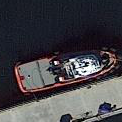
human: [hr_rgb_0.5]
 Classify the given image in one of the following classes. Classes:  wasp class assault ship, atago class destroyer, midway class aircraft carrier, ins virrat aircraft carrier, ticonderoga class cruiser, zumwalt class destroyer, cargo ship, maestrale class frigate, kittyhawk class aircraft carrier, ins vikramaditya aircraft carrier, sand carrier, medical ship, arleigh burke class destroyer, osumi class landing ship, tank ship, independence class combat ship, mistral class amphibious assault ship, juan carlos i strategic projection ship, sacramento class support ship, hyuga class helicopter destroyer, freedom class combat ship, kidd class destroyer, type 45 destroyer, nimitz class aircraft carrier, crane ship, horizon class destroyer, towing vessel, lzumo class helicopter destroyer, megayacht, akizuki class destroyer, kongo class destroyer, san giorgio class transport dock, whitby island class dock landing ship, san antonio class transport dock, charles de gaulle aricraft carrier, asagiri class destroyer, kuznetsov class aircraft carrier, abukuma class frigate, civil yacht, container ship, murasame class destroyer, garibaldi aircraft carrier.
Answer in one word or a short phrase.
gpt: Towing vessel